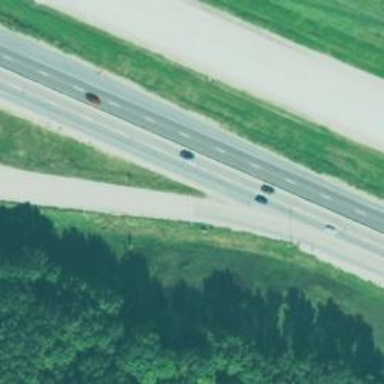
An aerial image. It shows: Asphalt motorway link.